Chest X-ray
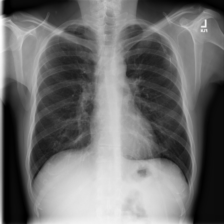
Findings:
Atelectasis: negative
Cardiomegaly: negative
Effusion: negative
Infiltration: negative
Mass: negative
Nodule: negative
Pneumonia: negative
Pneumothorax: negative
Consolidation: negative
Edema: negative
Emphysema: negative
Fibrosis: negative
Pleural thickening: negative
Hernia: negative